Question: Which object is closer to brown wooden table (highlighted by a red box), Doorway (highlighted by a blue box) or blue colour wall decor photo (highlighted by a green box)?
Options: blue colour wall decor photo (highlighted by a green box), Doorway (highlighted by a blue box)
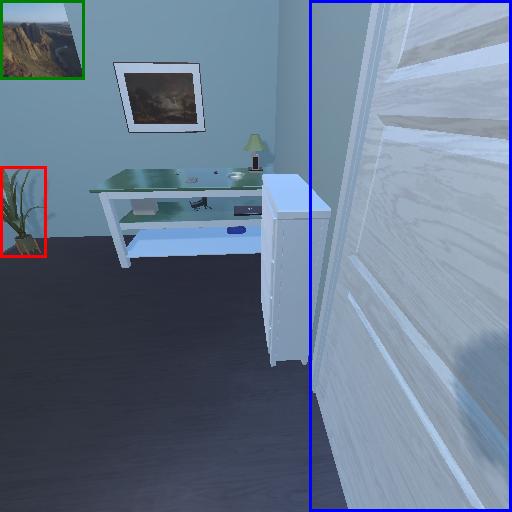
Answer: blue colour wall decor photo (highlighted by a green box)